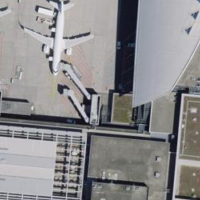
EUNIS habitat code: 57
Species observed at this site:
Milvus milvus
Corvus corone
Passer domesticus
Columba livia
Buteo buteo